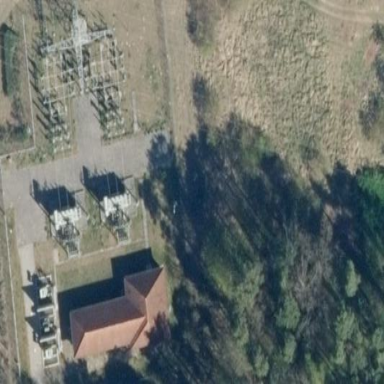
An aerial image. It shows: Outdoor distribution substation protected by fence.